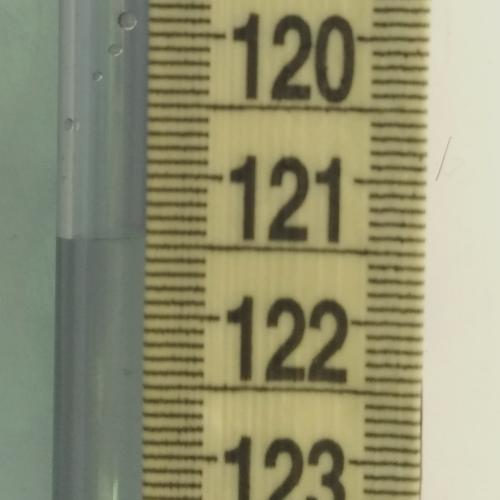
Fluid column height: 121.4 cm